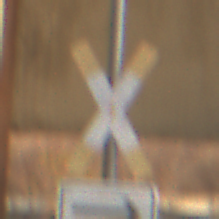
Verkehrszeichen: Andreaskreuz
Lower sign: RichtungsangabeDurchPfeile4
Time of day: SunriseSunset
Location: Roofed (Suburban)
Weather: Clear
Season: NotSpecified
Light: Natural